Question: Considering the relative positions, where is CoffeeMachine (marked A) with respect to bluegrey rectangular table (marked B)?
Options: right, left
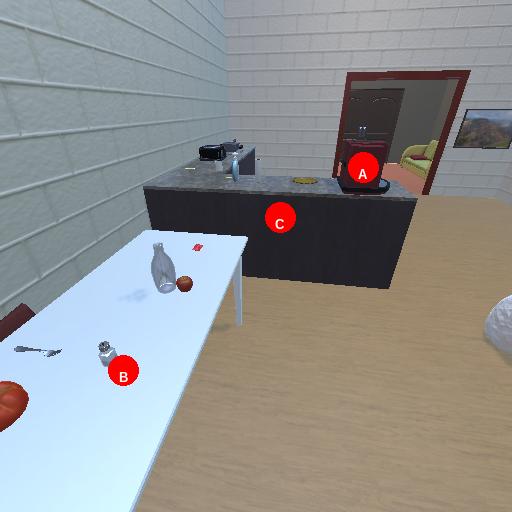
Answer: right